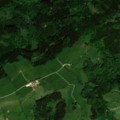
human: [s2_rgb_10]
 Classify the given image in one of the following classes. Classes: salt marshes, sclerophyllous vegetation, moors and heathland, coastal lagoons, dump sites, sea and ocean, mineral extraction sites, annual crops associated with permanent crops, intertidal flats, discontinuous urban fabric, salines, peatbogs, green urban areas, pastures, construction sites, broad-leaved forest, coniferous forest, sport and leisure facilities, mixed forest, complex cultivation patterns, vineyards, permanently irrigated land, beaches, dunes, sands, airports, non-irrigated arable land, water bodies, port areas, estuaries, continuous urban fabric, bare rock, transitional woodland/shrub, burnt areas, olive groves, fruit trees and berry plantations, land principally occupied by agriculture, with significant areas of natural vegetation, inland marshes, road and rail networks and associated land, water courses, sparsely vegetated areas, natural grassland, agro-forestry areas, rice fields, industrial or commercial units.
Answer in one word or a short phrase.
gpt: pastures, mixed forest